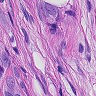
Metastatic tissue present: yes